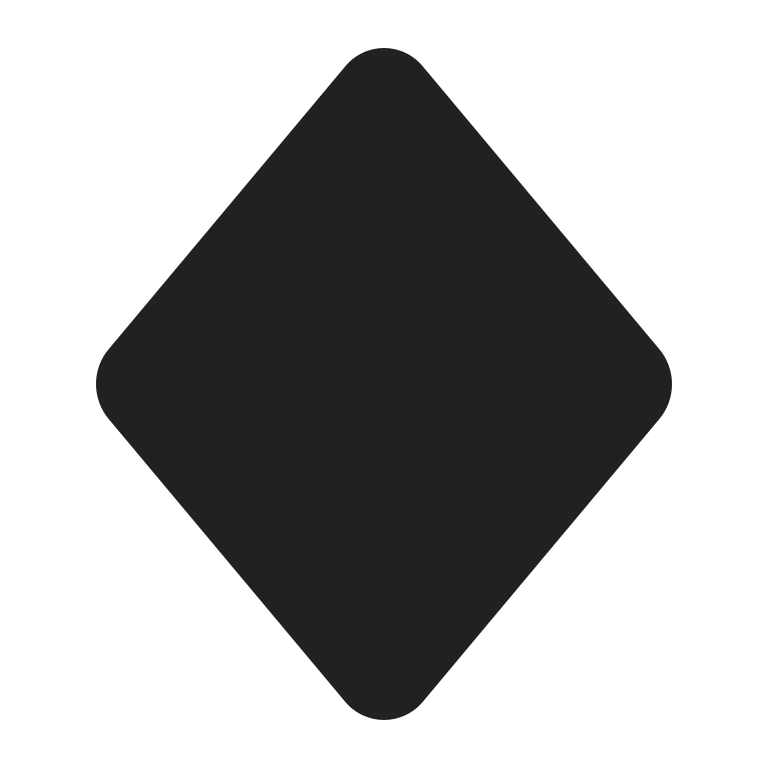
diamond suit high contrast